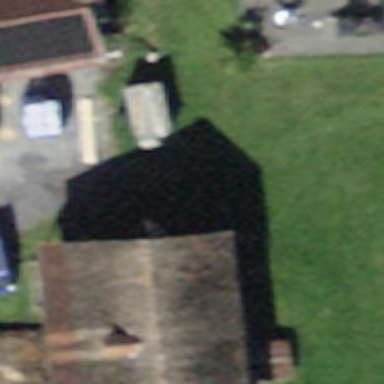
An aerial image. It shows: Rural barn.